Interaction volume radius: 10 \u00c5
Interaction volume height: 10 \u00c5
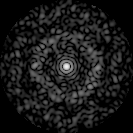
Disorder parameter: 0.8231